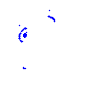
Particle: pion